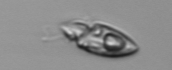
Label: Katodinium_or_Torodinium